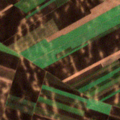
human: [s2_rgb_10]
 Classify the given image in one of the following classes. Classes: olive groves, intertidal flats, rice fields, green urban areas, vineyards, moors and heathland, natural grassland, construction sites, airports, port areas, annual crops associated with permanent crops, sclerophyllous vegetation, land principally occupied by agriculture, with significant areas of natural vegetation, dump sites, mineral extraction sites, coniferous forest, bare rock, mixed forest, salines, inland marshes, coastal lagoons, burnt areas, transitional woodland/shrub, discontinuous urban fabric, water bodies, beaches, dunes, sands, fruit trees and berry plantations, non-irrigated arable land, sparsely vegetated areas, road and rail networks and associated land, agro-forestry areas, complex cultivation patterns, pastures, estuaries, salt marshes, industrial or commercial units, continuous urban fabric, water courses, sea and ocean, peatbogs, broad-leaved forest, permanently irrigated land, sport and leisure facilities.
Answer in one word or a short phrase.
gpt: non-irrigated arable land